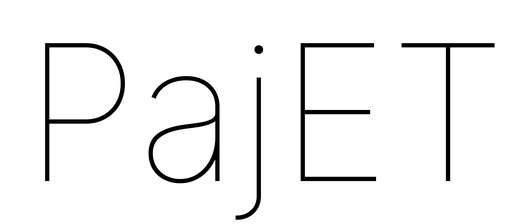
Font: Inter_Thin